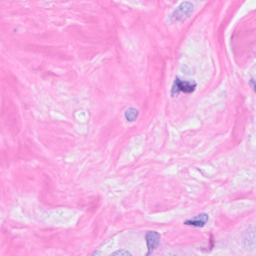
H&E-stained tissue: Breast